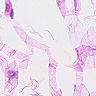
Metastatic tissue present: no